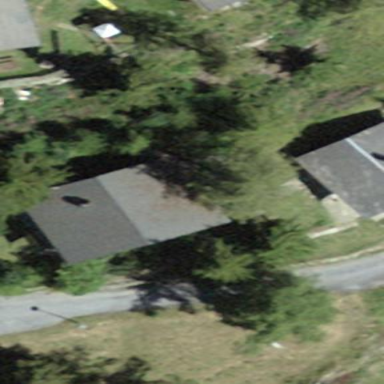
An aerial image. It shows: Residential building with gabled roof.